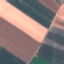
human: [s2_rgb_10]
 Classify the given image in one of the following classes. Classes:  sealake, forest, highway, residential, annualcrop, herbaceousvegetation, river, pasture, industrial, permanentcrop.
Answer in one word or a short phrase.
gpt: AnnualCrop